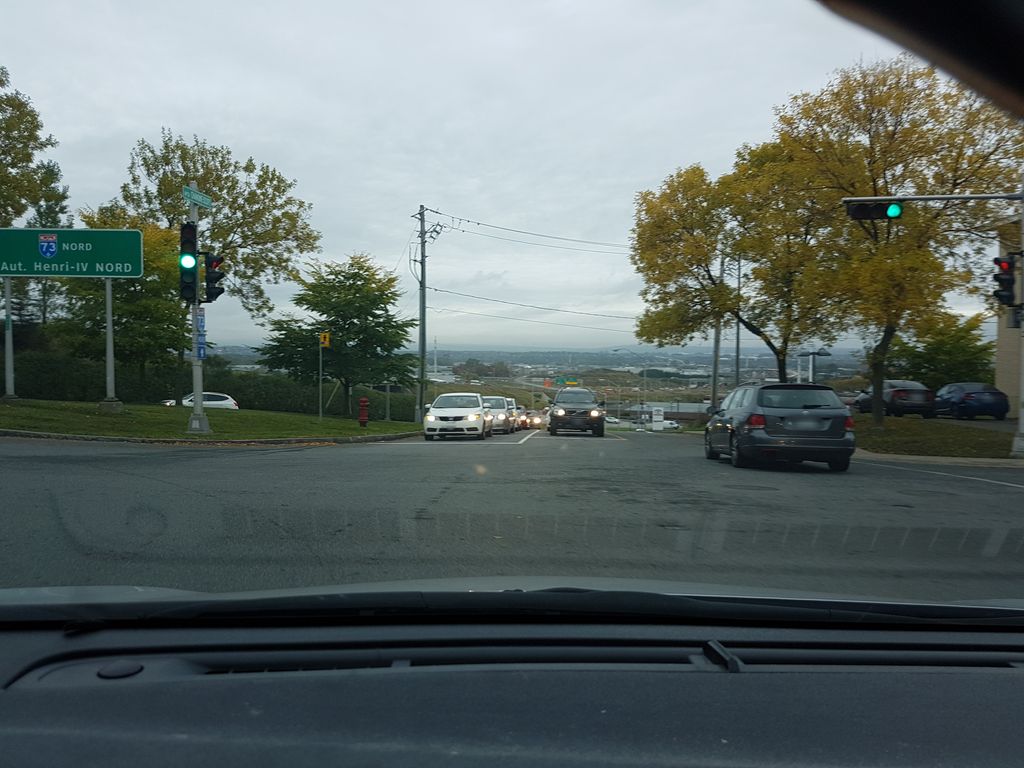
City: quebec_city